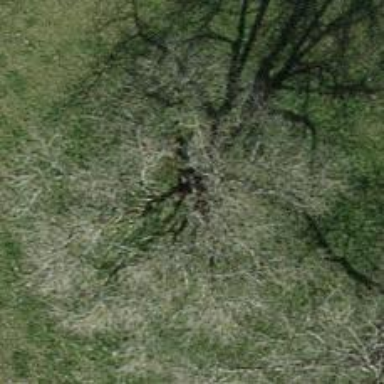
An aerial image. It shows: Beautiful tree in nature.